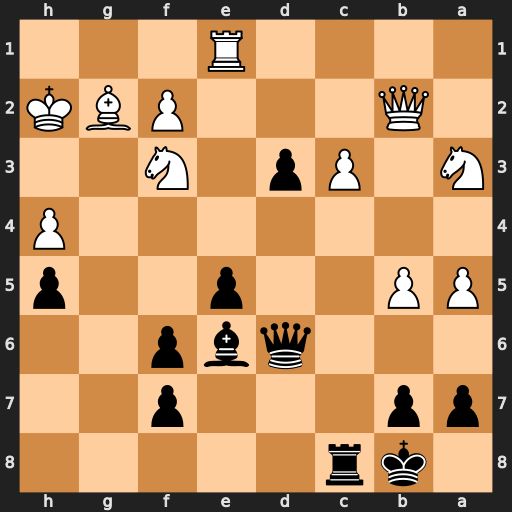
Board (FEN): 1kr5/pp3p2/3qbp2/PP2p2p/7P/N1Pp1N2/1Q3PBK/4R3
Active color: b
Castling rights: -
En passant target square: -
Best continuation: e4+ Kh1 exf3